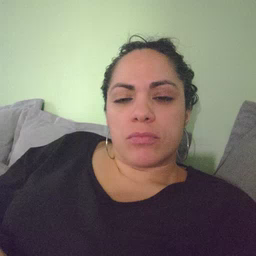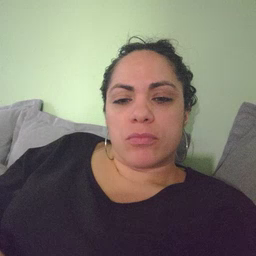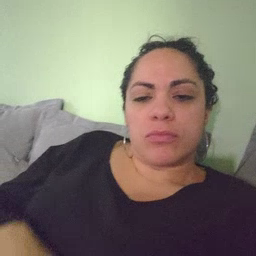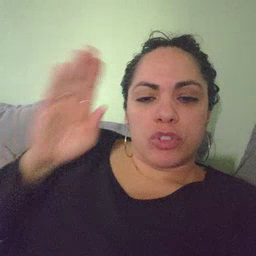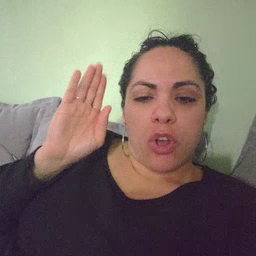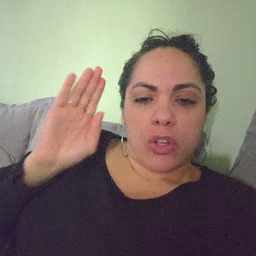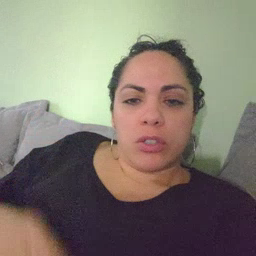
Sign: dog